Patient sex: M
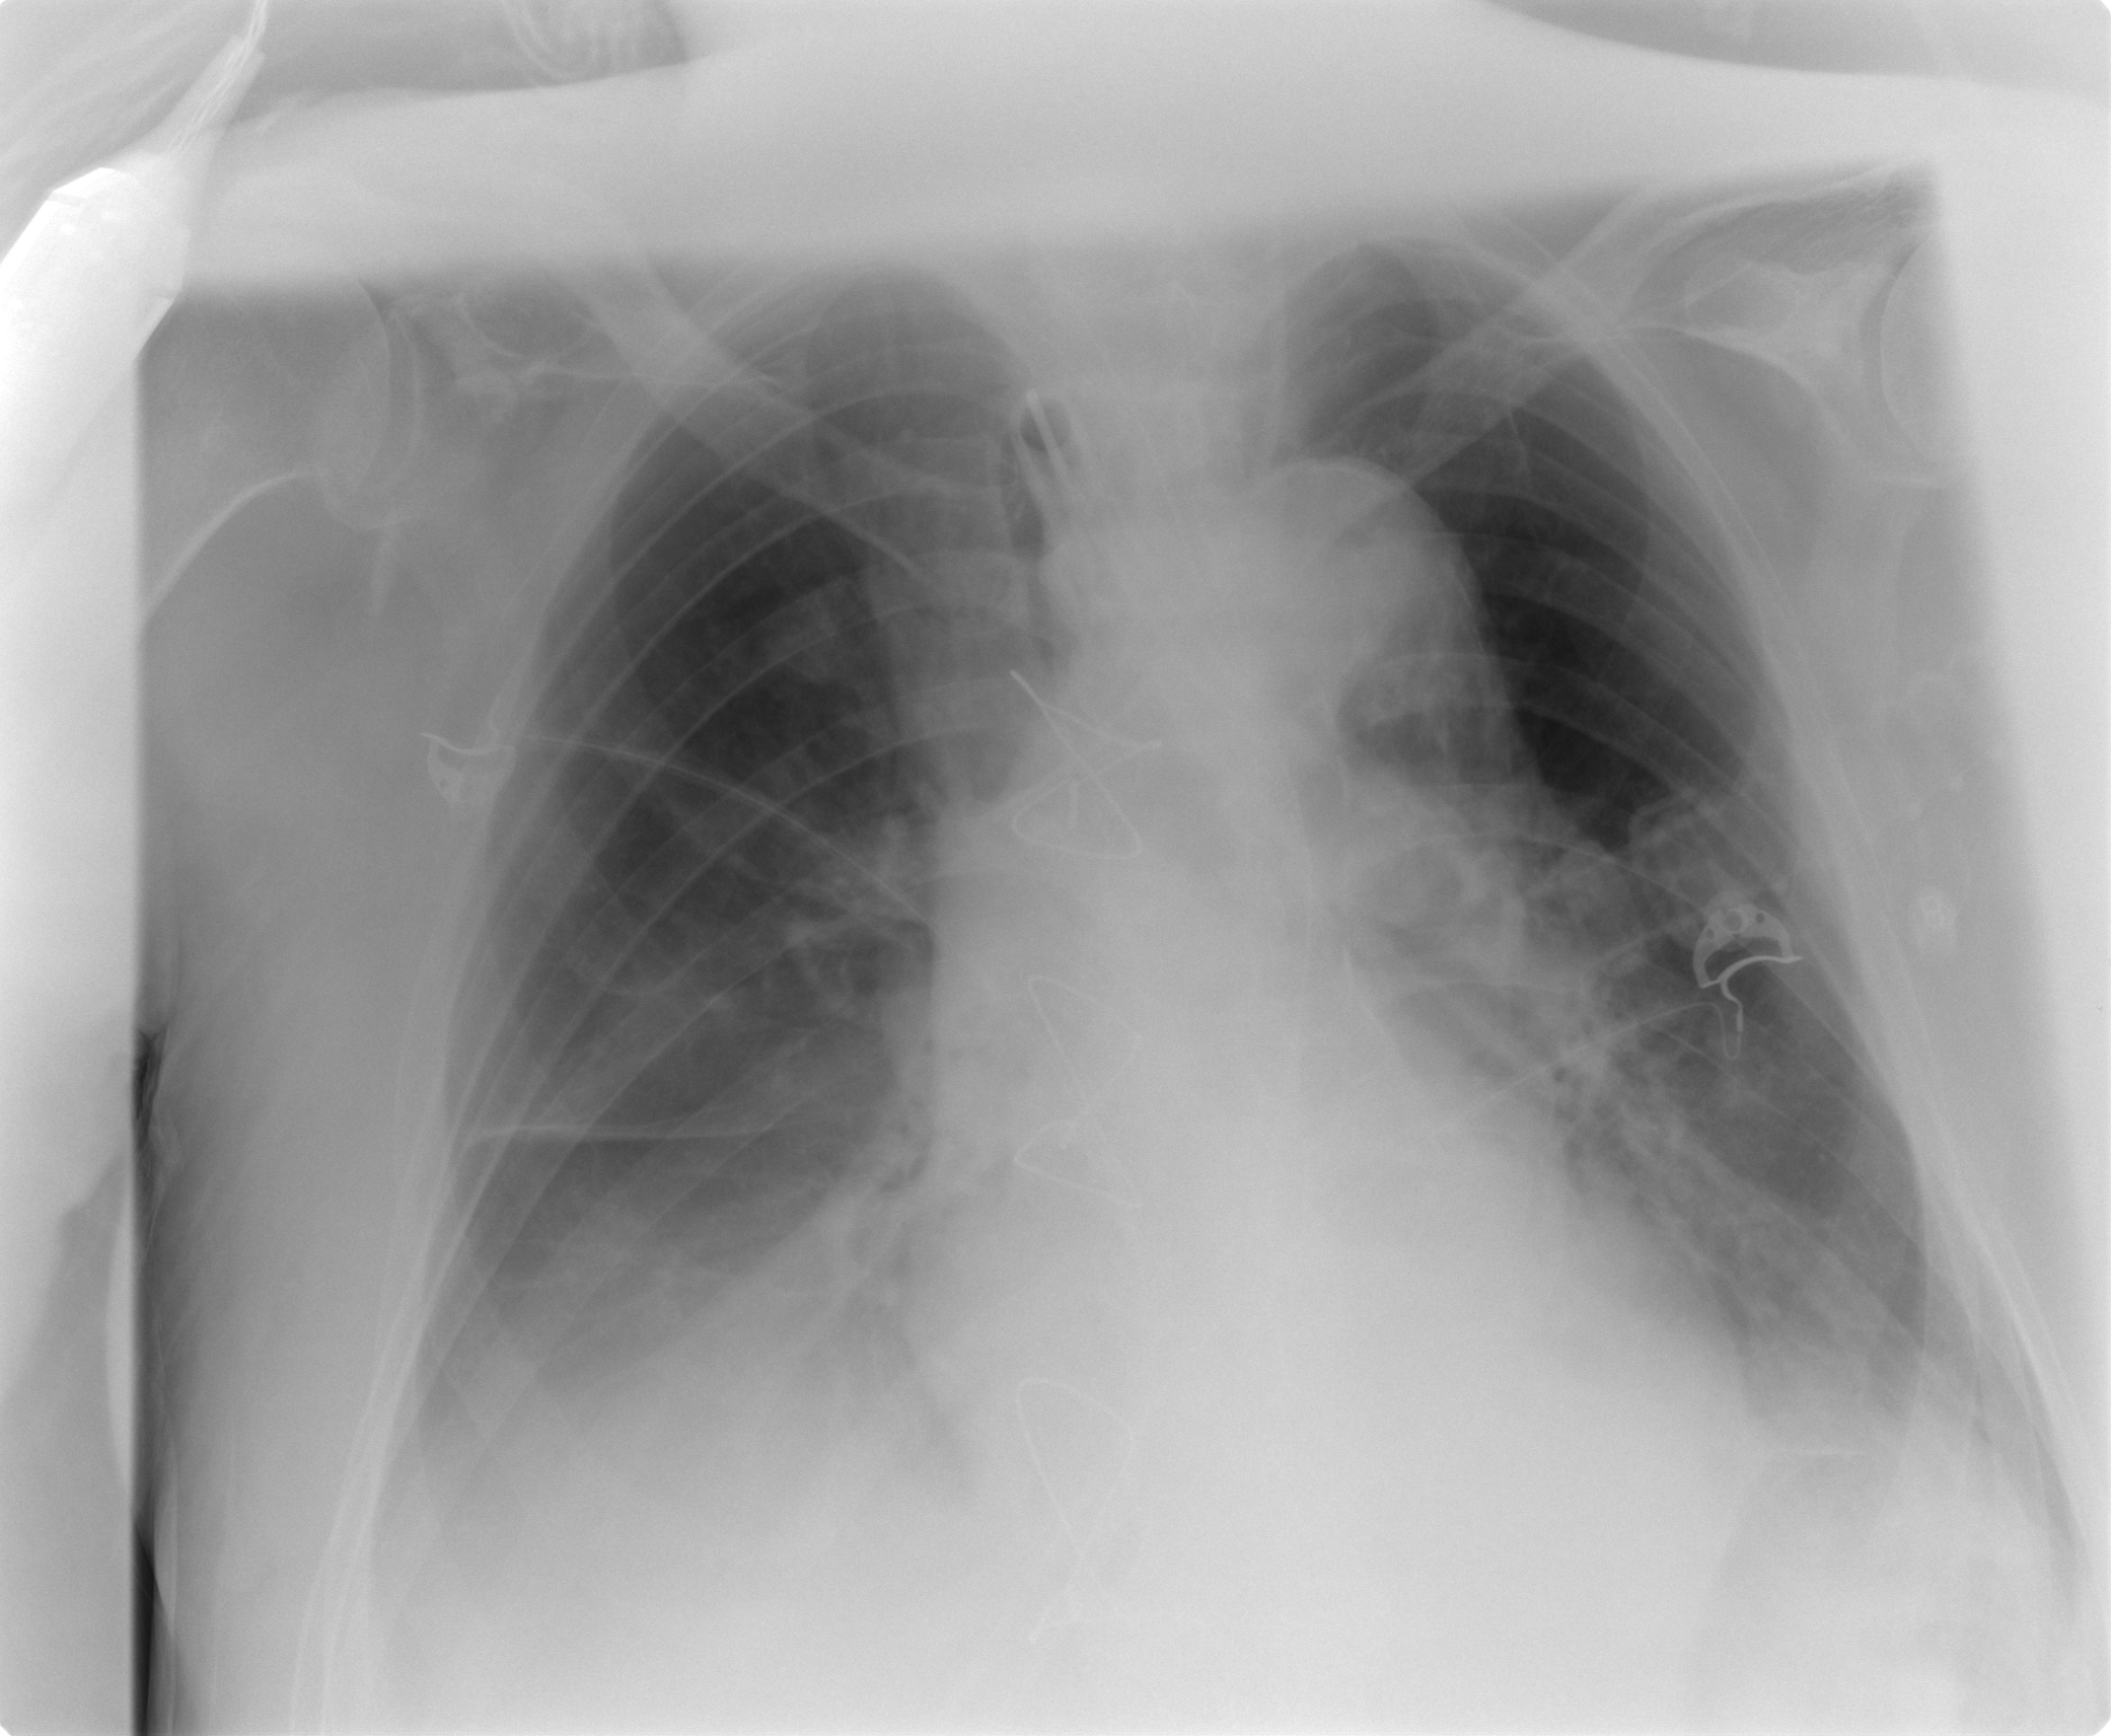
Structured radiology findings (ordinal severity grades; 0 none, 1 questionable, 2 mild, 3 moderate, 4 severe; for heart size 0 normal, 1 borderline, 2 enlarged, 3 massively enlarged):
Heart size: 2
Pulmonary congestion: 0
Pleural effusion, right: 2
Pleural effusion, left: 2
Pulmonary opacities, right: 0
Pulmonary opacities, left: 0
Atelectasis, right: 2
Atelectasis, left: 2